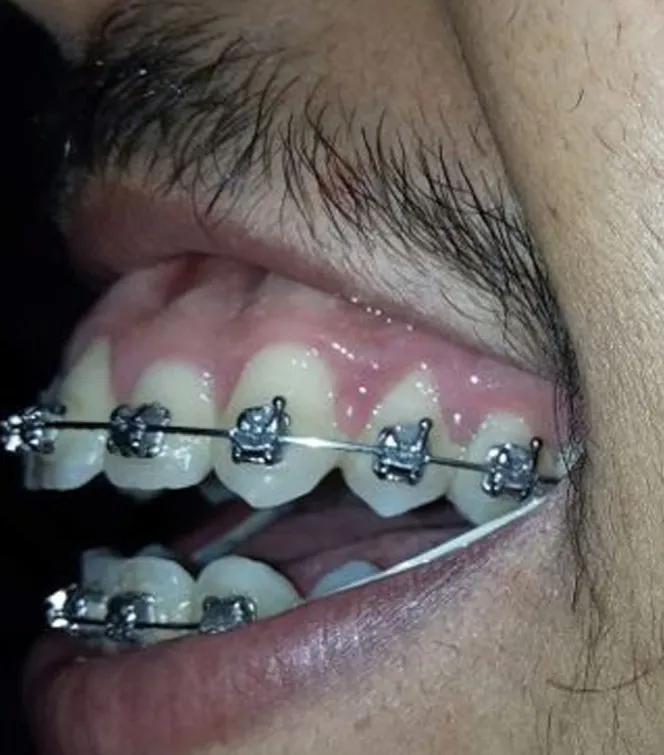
close-up smile, left lateral view.
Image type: medical_photograph (oral_photograph)